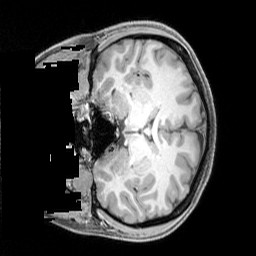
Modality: T1w
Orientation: coronal